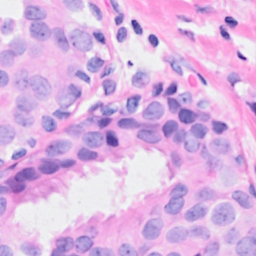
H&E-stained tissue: Breast